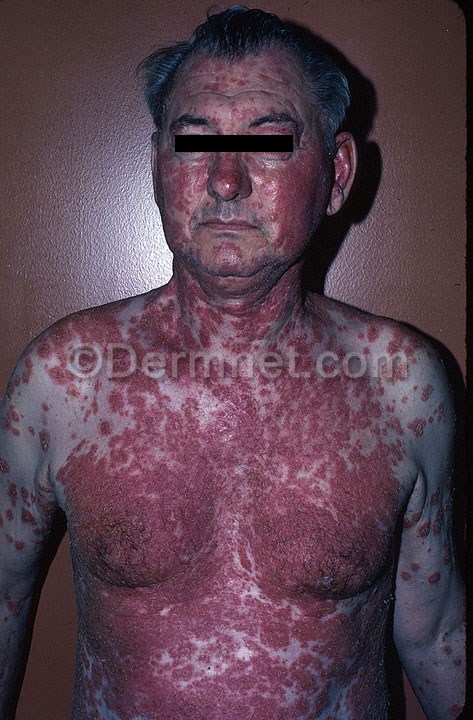
Disease: Bullous Disease Photos